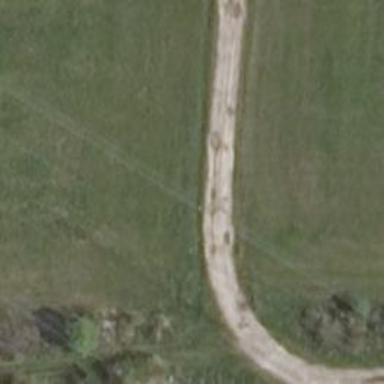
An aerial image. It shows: Dirt track road with grade 4 track type.